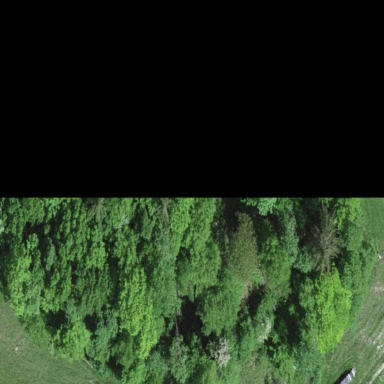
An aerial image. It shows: Forest area.